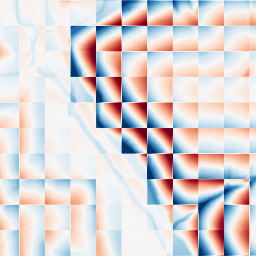
Category: wavelet
Decomposition family: wavelet_dwt
Decomposition parameters: wavelet: haar
level: 5
Upsampling method: bilinear
Upsampling parameters: scale: 2
Upsampling scale: 2